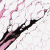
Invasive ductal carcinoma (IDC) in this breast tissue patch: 0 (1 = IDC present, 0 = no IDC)